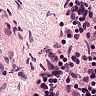
Metastatic tissue present: no